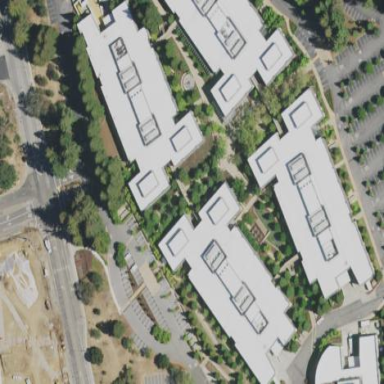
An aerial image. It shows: Office building.